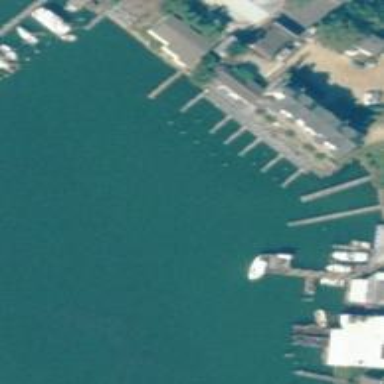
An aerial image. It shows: Man-made pier.